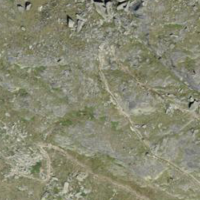
EUNIS habitat code: 26
Species observed at this site:
Aster alpinus
Sempervivum montanum
Geum montanum
Arnica montana